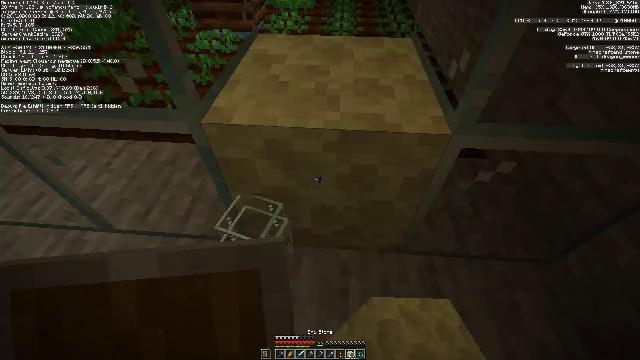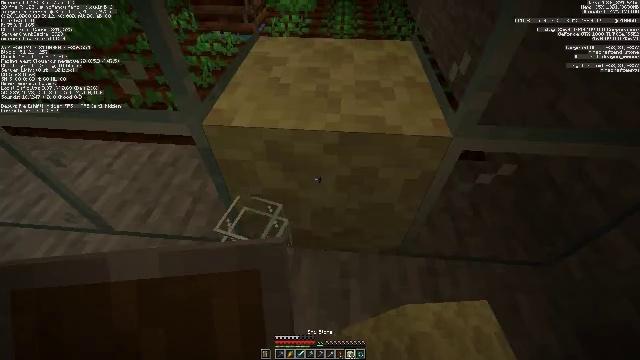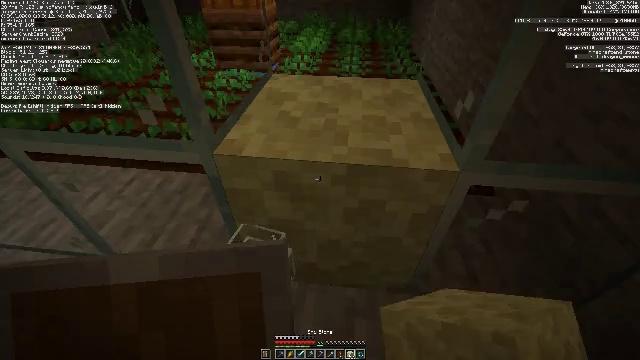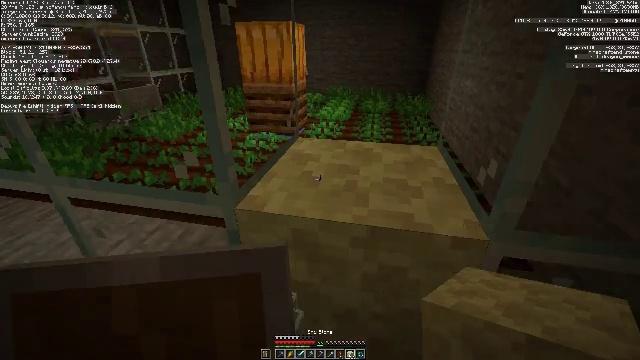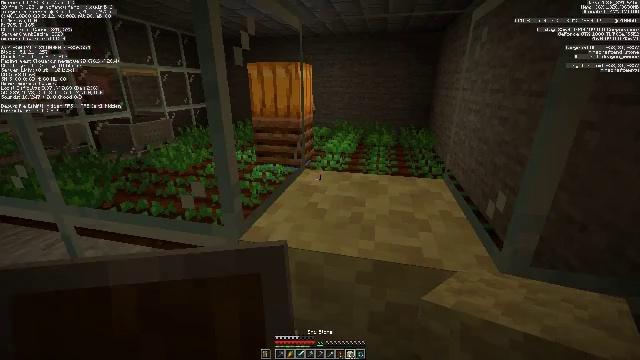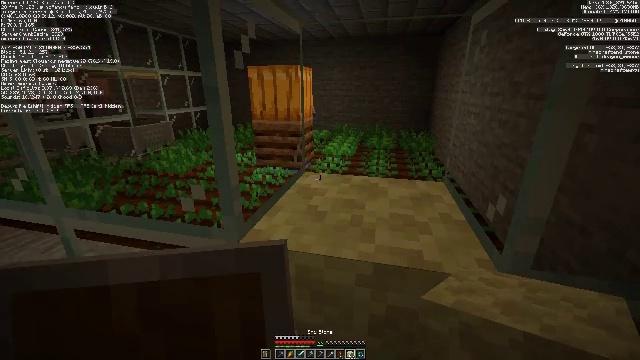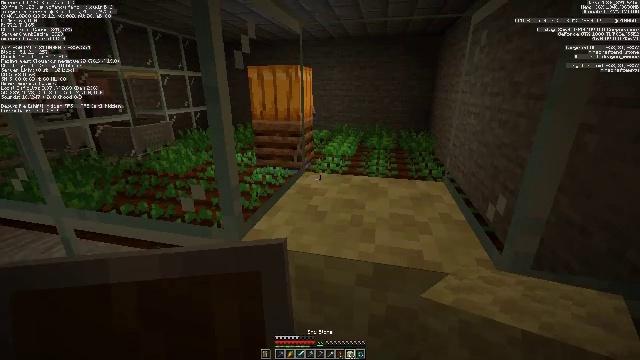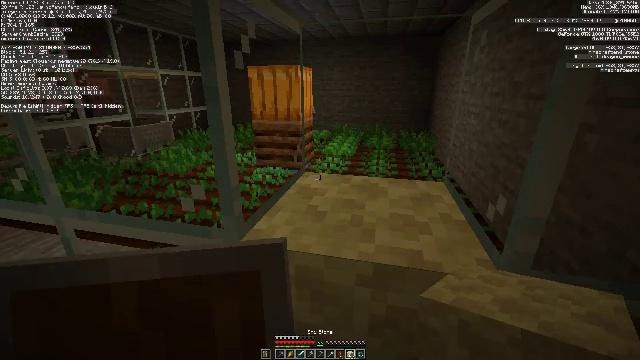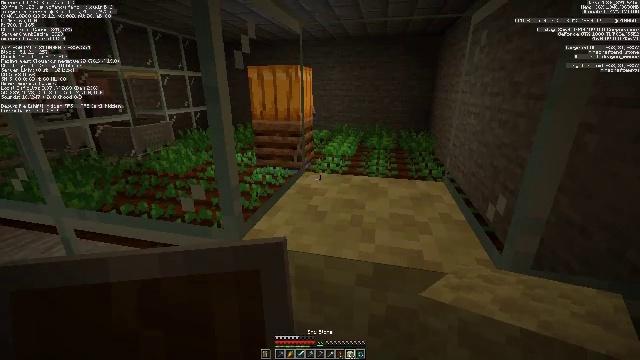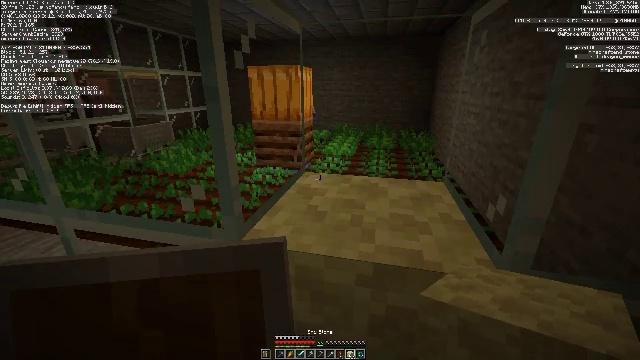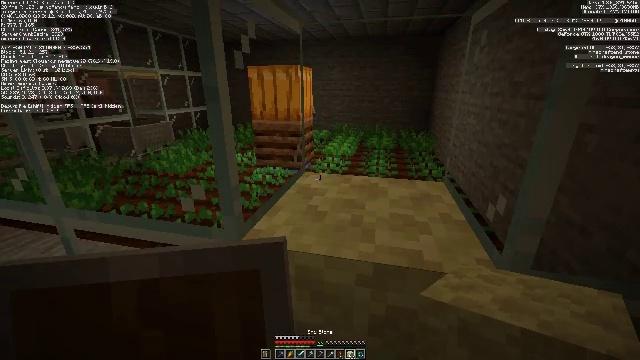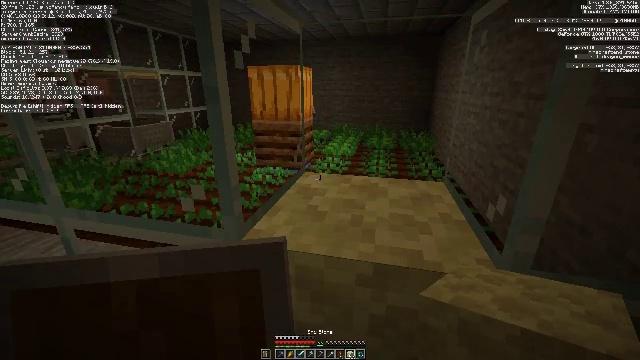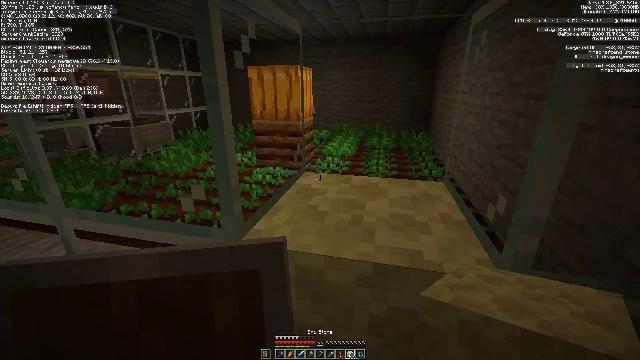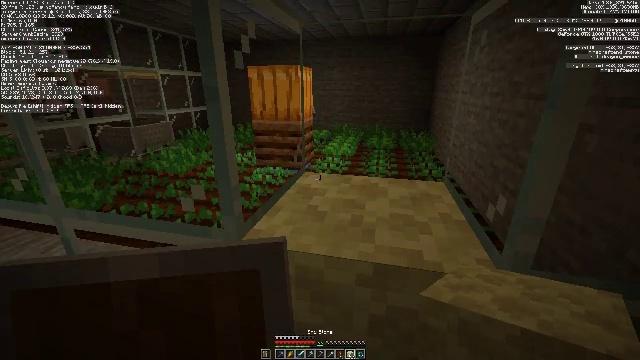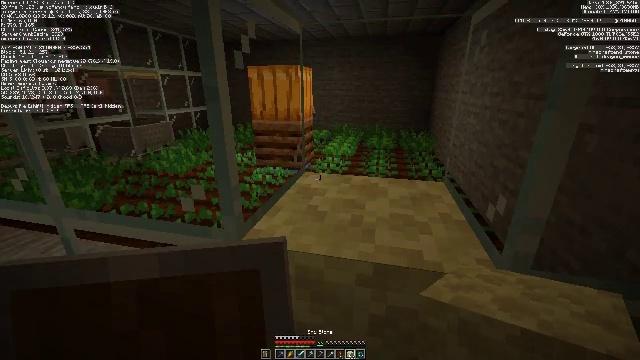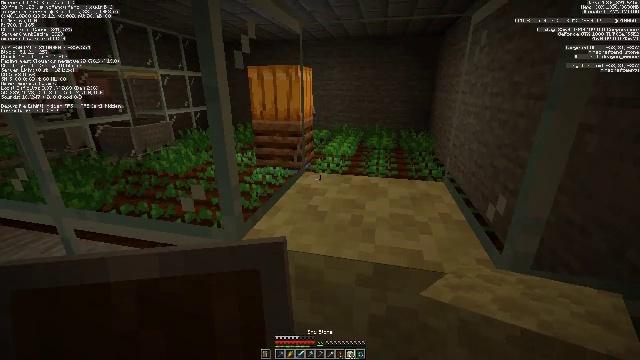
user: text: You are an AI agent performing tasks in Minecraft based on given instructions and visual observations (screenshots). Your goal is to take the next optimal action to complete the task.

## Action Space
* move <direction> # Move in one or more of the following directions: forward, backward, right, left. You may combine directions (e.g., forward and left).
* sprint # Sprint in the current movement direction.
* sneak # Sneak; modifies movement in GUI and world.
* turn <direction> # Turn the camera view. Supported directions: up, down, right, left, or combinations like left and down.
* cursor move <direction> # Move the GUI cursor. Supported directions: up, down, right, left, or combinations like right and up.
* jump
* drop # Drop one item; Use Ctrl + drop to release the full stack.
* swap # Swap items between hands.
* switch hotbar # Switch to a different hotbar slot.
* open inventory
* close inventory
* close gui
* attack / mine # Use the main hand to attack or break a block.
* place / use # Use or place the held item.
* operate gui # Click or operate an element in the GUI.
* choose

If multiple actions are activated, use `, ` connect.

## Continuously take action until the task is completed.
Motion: motion action
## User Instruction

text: Remove some end stone from the inventory.
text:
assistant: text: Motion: no_op
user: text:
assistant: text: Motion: turn left and up
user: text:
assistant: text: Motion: turn left and up
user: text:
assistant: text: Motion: turn left and up
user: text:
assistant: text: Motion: no_op
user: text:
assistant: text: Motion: no_op
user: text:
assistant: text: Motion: no_op
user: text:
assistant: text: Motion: no_op
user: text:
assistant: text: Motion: no_op
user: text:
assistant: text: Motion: no_op
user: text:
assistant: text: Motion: no_op
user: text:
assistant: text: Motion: no_op
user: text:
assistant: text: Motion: no_op
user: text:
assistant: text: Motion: no_op
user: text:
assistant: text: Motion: no_op
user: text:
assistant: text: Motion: no_op
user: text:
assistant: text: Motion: open inventory
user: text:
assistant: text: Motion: open inventory
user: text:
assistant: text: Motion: open inventory
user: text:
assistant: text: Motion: no_op
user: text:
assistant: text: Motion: no_op
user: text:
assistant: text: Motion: no_op
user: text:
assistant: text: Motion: no_op
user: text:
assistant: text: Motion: no_op
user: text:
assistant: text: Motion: turn right
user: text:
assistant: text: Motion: turn right and down
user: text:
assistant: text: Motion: turn right and down
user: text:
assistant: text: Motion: turn right and down
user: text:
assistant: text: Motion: no_op
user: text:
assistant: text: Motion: no_op